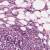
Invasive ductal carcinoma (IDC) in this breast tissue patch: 1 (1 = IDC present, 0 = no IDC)